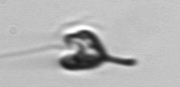
Label: Pyramimonas_longicauda